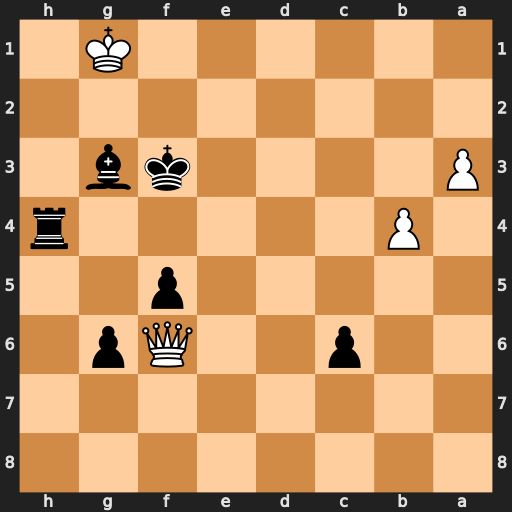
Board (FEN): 8/8/2p2Qp1/5p2/1P5r/P4kb1/8/6K1
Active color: b
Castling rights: -
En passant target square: -
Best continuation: Bf2+ Kf1 Rh1#